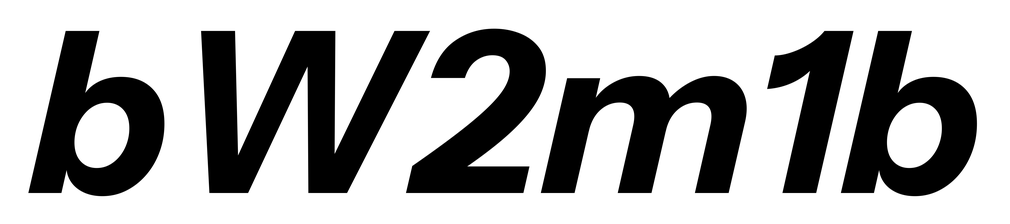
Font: InstrumentSans-Italic_Bold_Italic